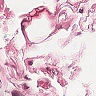
Metastatic tissue present: no